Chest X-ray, PA view. Patient: 35 years old, sex M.
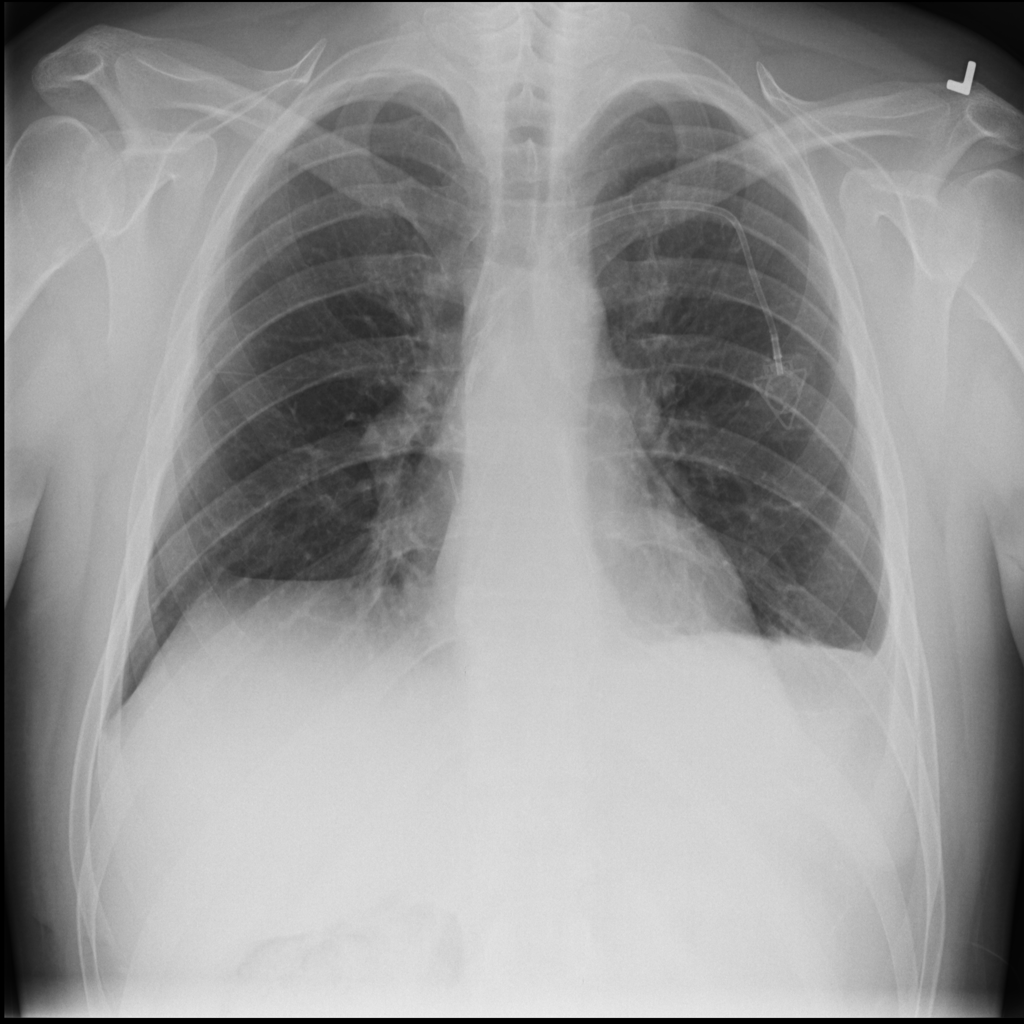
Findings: Effusion